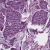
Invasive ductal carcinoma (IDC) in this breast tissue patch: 1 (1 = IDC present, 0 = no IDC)